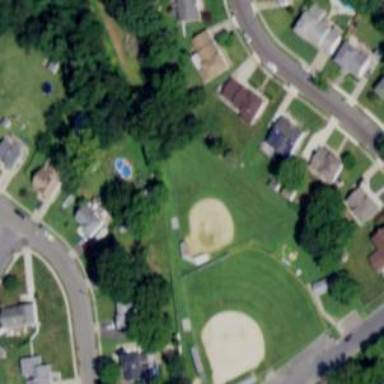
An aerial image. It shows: Baseball pitch for leisure and sports activities.